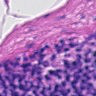
Metastatic tissue present: no